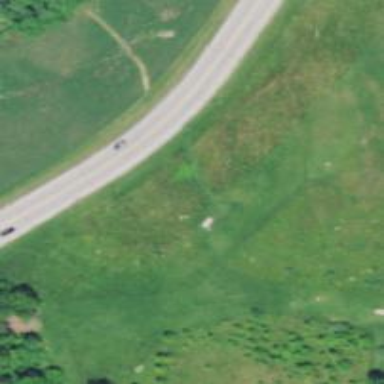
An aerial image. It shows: Disc golf tee.